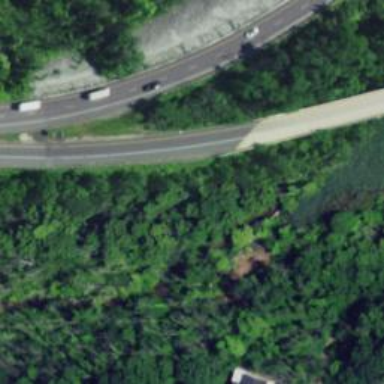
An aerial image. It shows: Asphalt motorway link.